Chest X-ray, PA view. Patient: 40 years old, sex F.
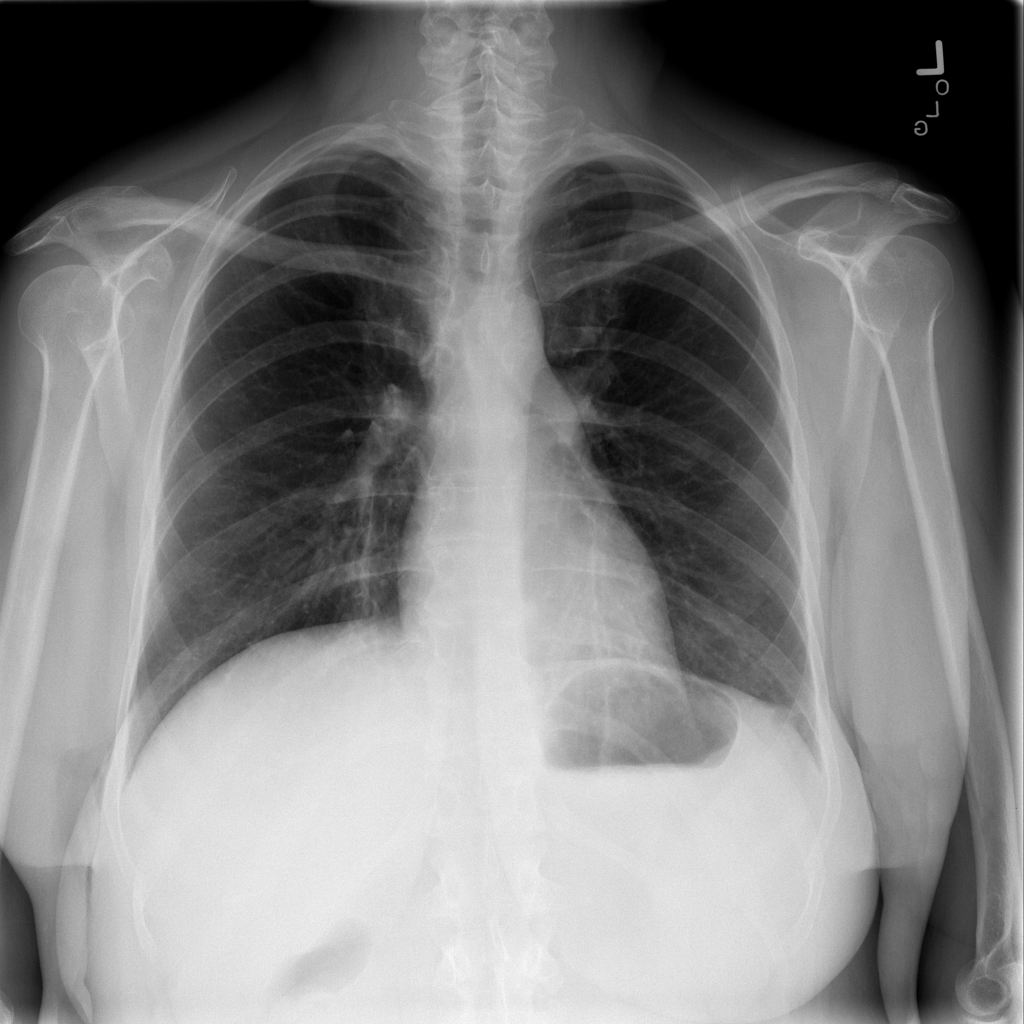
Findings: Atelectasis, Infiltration